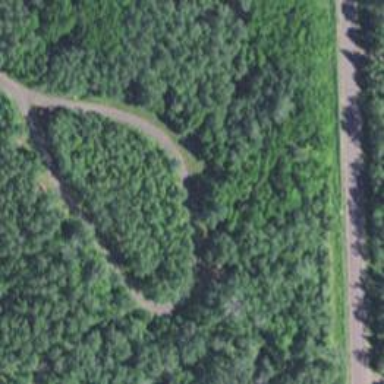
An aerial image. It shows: Track road with grade3 tracktype.